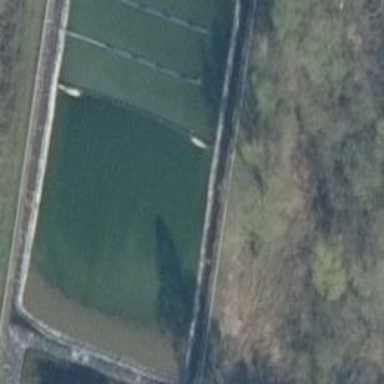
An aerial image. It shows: Image of wastewater.